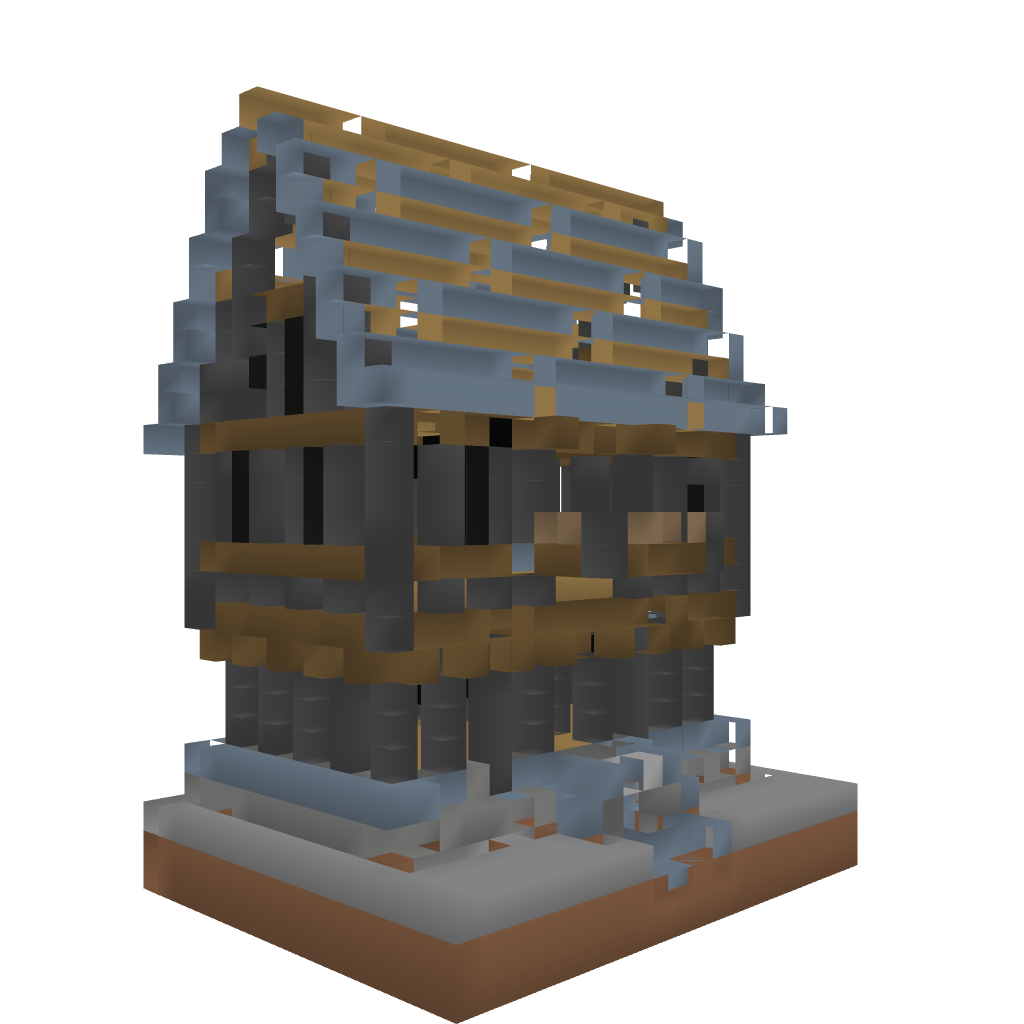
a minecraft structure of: Robin's Medieval House